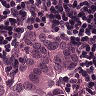
Metastatic tissue present: yes